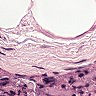
Metastatic tissue present: no